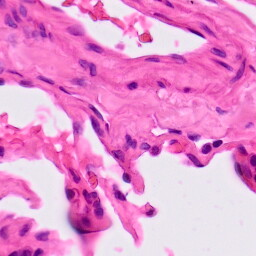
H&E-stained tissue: Lung